Field crop: tomato
Growth stage: 1
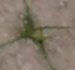
Species: cyperus